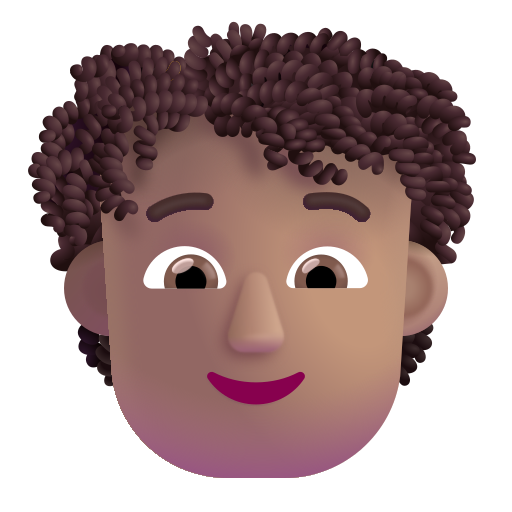
person curly hair color